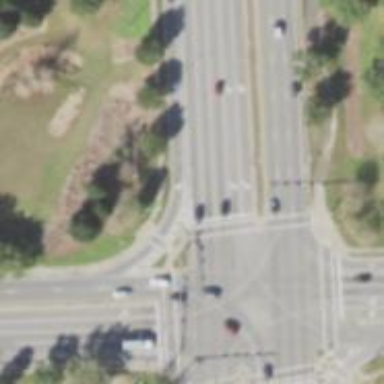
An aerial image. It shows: Marked crossing on the road.